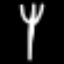
Label: fork